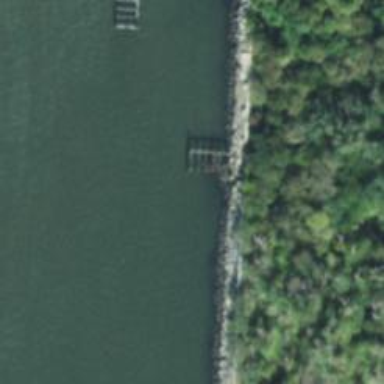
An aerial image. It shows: Pier that is in ruins.